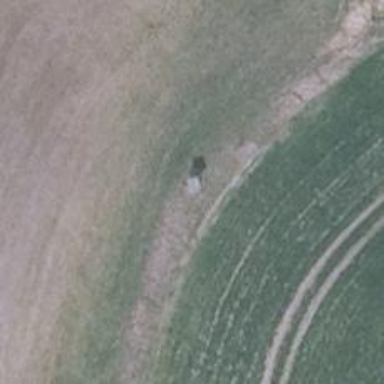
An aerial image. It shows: Hunting stand.